Question: I want to move column 'OtherSupport' below 'Amount2' ... is there an easy way to do this?

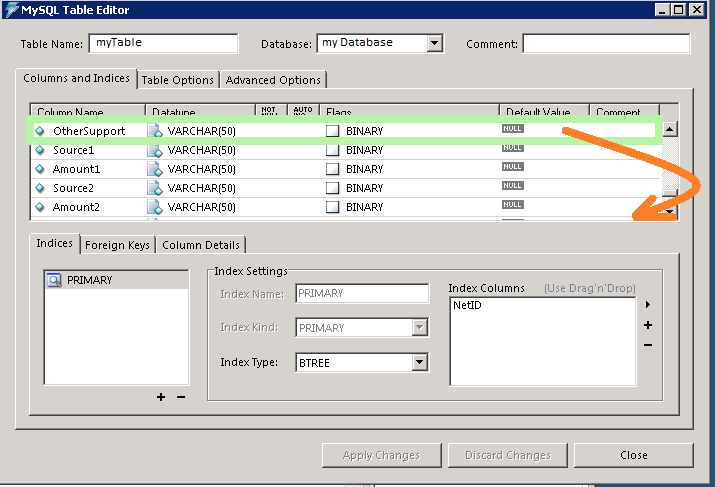
Answer: You're not the first one to ask. Here's the <URL>.
Either do it using SQL or use <URL>.